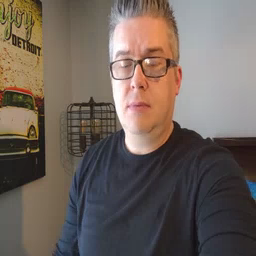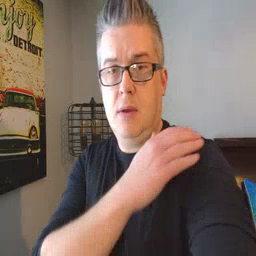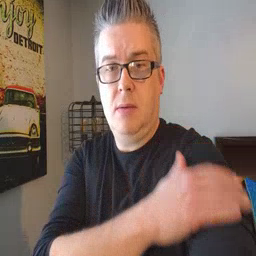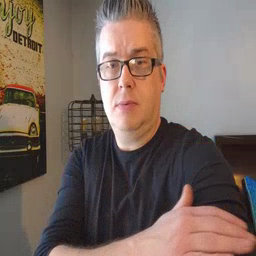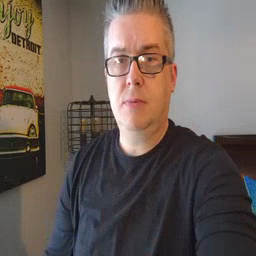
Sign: arm